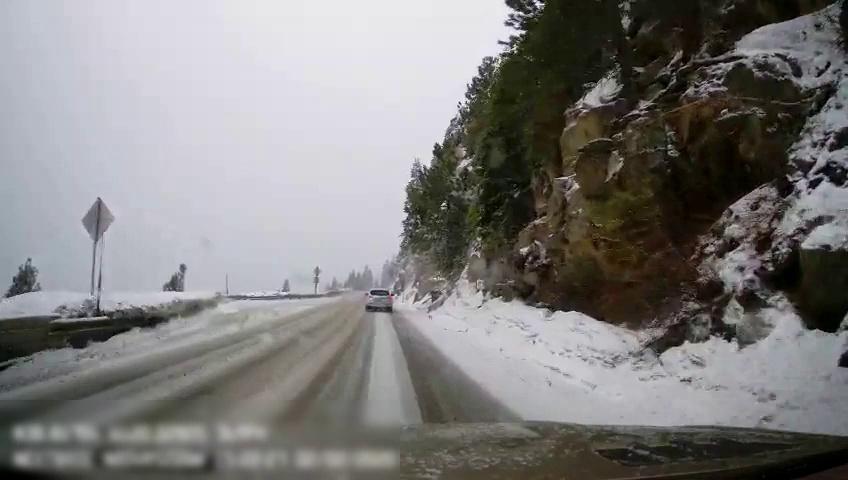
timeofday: Day
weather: Snowy
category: Drivable Space
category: Vehicles | SUV
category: Traffic | Signs
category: Traffic | Signs